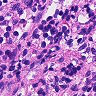
Metastatic tissue present: no